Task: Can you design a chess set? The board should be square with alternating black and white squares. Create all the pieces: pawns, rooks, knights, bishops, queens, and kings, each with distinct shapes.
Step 186:
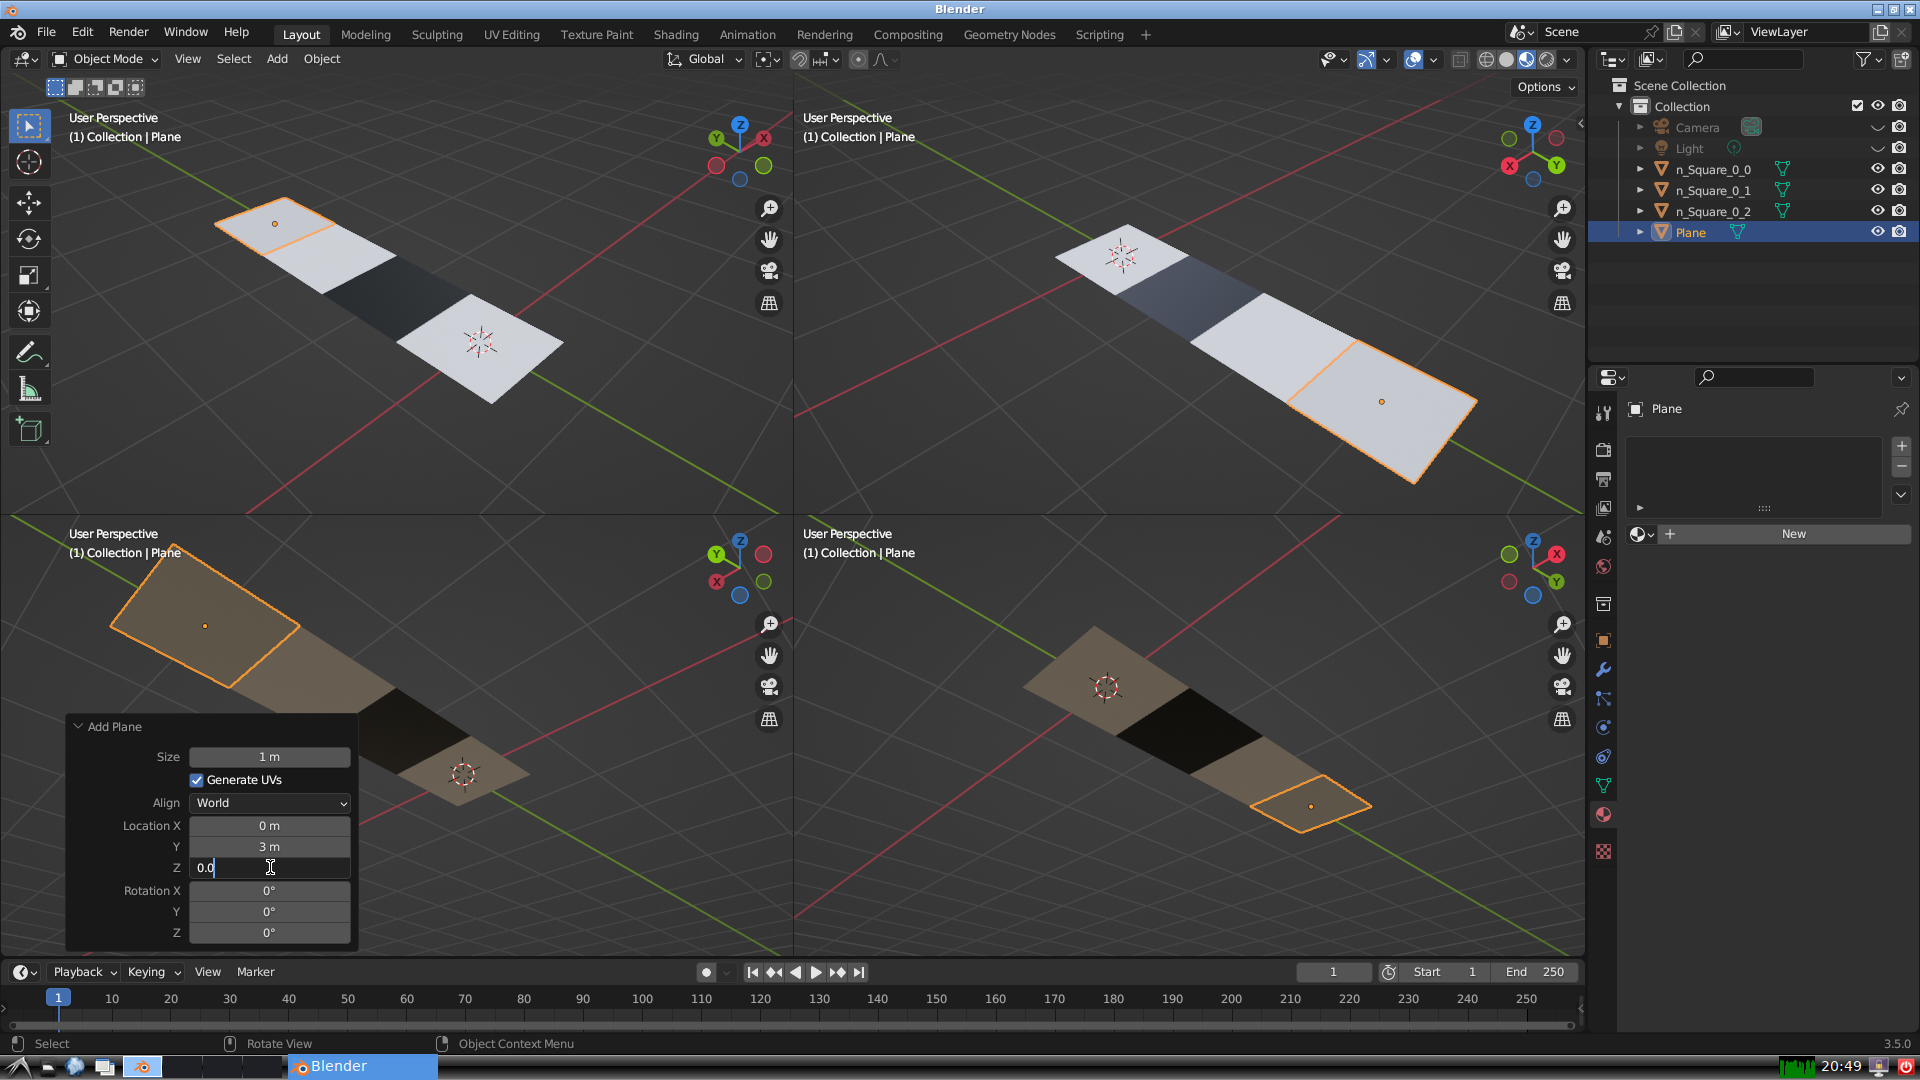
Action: {"key_press": ['Return']}